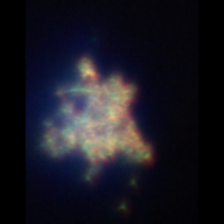
Taxon: Unknown_detritus
Group: Unknown